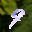
Label: 9